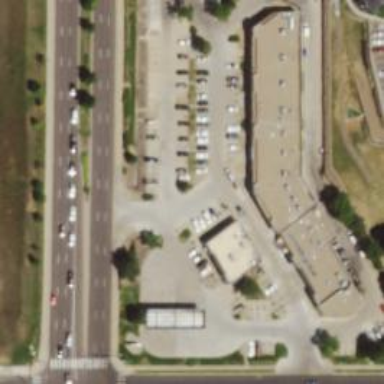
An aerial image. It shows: Convenience shop.